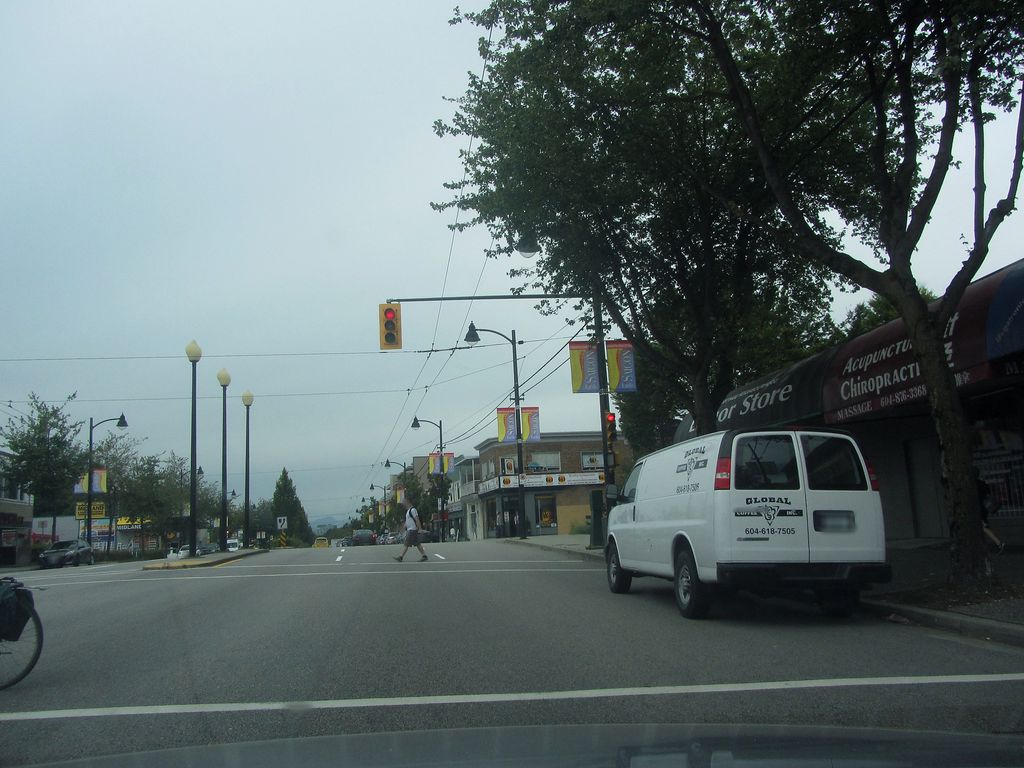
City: vancouver